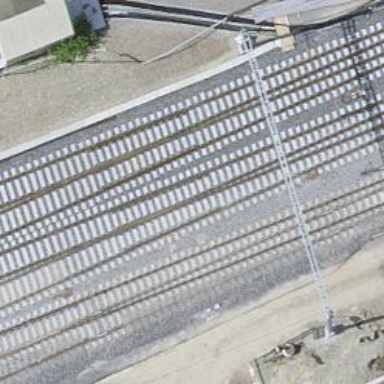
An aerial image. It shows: Railway junction.